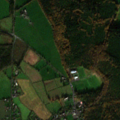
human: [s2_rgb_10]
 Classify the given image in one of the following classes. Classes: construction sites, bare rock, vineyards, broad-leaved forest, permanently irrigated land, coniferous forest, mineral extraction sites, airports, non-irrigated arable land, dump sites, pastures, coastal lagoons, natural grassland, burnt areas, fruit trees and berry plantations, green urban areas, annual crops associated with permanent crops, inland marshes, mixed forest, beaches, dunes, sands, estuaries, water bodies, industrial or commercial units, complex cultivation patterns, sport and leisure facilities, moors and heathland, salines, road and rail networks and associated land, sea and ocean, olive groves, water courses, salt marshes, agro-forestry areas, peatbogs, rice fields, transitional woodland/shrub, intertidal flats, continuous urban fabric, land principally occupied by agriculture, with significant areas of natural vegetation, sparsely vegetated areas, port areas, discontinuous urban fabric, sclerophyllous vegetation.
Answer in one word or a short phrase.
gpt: non-irrigated arable land, pastures, broad-leaved forest, coniferous forest, mixed forest